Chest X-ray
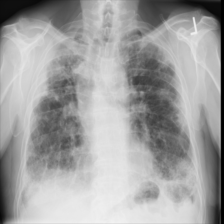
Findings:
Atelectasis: negative
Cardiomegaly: negative
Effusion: negative
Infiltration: negative
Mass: negative
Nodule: negative
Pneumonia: negative
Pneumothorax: negative
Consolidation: negative
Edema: negative
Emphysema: negative
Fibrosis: positive
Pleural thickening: positive
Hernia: negative